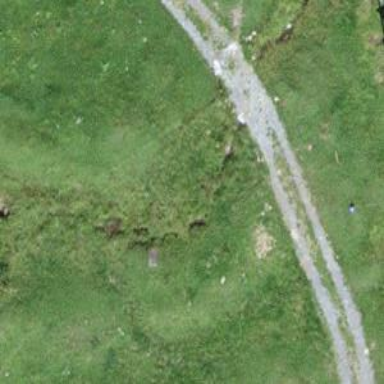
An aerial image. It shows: Culvert tunnel.